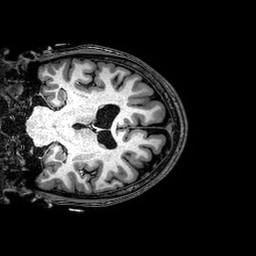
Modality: T1w
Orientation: coronal
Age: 20
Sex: male